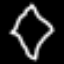
Label: diamond